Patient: sex F, age 59
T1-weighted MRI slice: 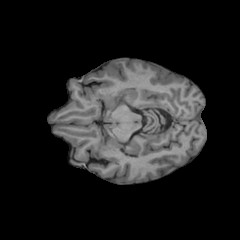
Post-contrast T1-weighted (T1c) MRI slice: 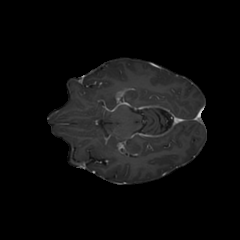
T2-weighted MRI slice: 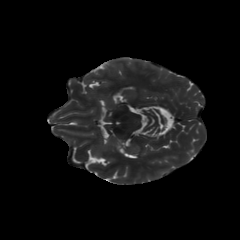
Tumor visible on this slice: no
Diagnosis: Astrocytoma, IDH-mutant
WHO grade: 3